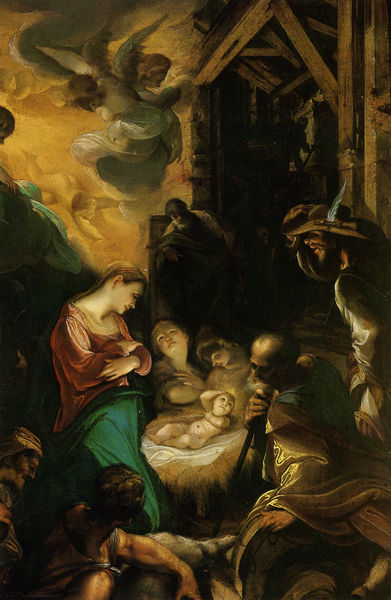
Titel: Anbetung der Hirten
Künstler: Joseph d.Ä. Heintz
Standort: Prag
Institution: Nationalgalerie
Schlagwörter: blau, dunkel, flügel, gemälde, hand, himmel, mann, schatten, gelb, grün, menschen, sitzen, braun, frau, hell, holz, hut, licht, männer, nacht, stroh, dach, haus, rot, bart, bibel, sonne, gewand, gold, familie, gewänder, kind, mutter, theater, engel, stab, baby, könig, balken, knabe, kreuz, religion, beten, gebet, altar, schein, christus, jesus, stall, könige, heilige, erleuchtung, maria, madonna, anbetung, hirte, hirten, marie, el greco, drama, christi, josef, joseph, geburt, krippe, weihnachten, glaze, kreut, heilige familie, jesuskind, lieblich, glorie, bethlehem, betlehem, chirstus, geburt christi stall hell dunk, jeus, jseus, anbetung der hirten, joesph, joef